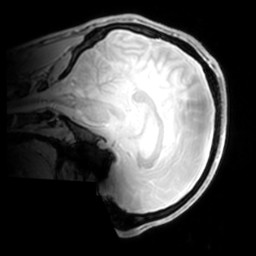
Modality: PDw
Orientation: sagittal
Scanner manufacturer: philips
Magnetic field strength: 7 T
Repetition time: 0.008 s
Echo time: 0.001974 s